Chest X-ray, PA view. Patient: 70 years old, sex M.
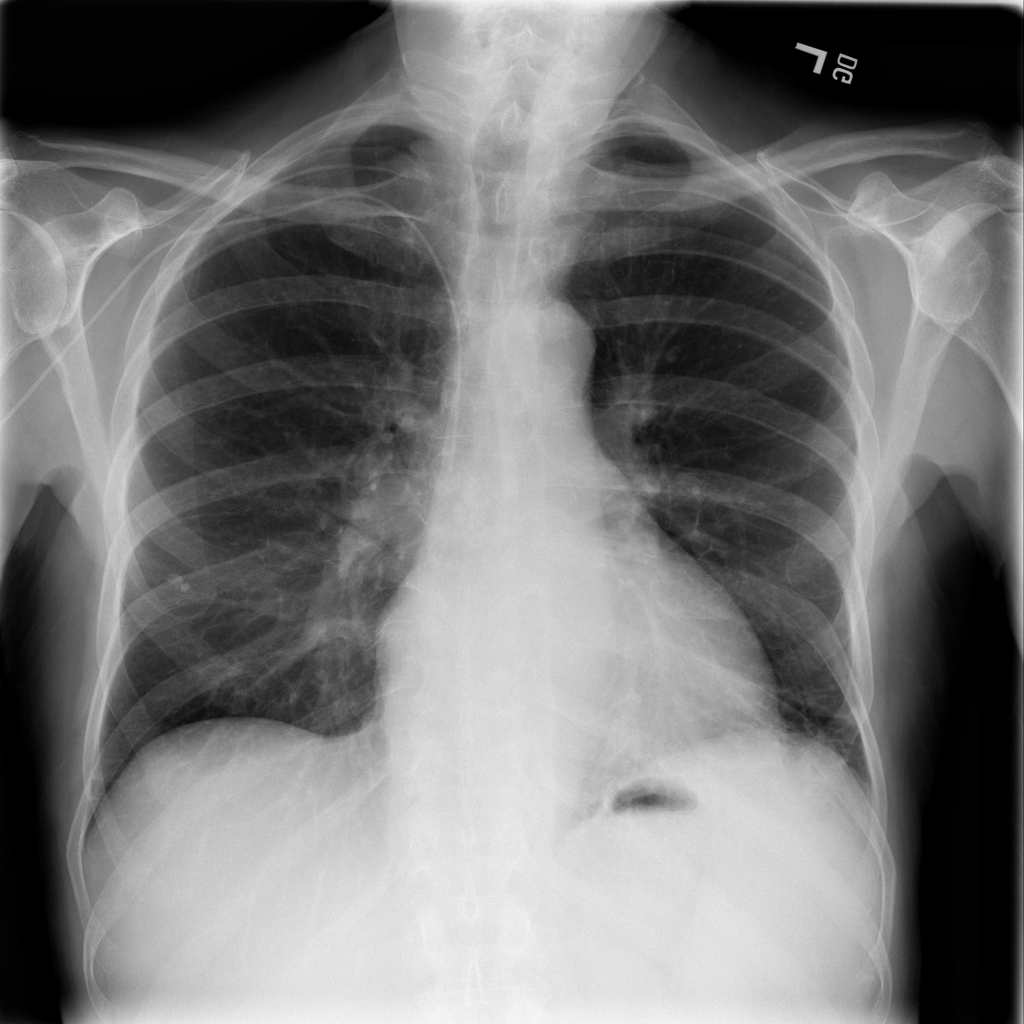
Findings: Atelectasis